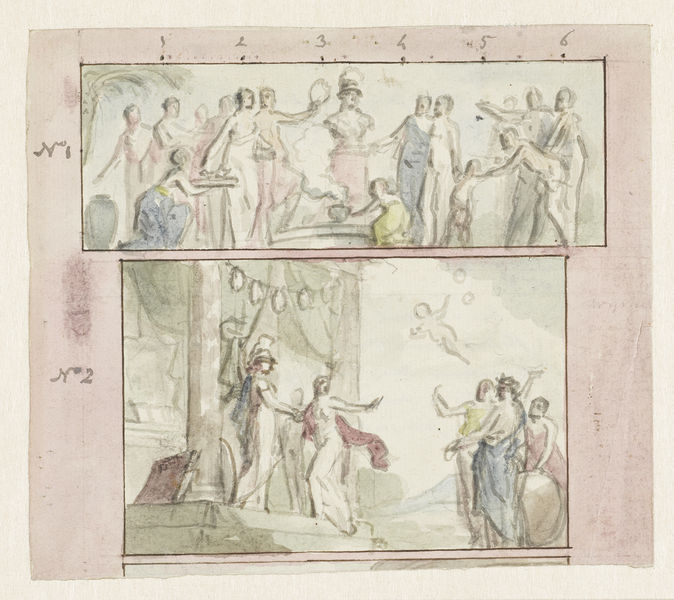
Titel: De Deugd en de Tempel der Wijsheid
Künstler: Jurriaan Andriessen
Standort: Amsterdam
Institution: Rijksmuseum
Schlagwörter: menschen, zeichnung, rauch, rosa, skulptur, architecture, people, women, dress, theatre, zahlen, antike, kranz, smoke, angel, greek, roman, sky, opfer, drawing, bust, color, sketch, myth, monument, scene, toga, rome, theater, drama, grid, greece, stage, kneel, ruler, legend, thetre, rule, pencil color, no1, no2